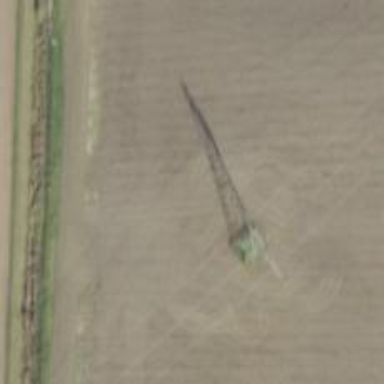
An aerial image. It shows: Lattice structure tower used for power transmission.